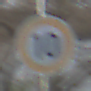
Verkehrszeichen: Geschwindigkeit10
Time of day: MorningAfternoon
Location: Outdoor (Nature)
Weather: PartlyCloudy
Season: NotSpecified
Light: Natural